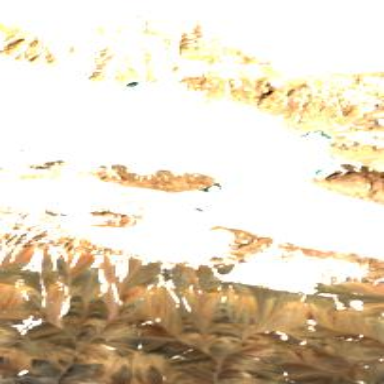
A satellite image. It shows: Majestic glacier in the distance.